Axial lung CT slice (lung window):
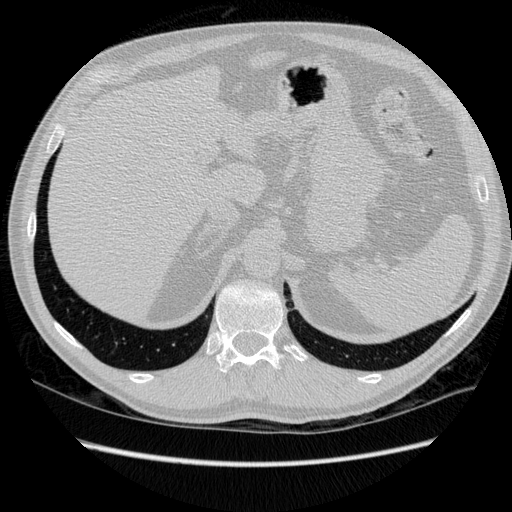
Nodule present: no